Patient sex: F
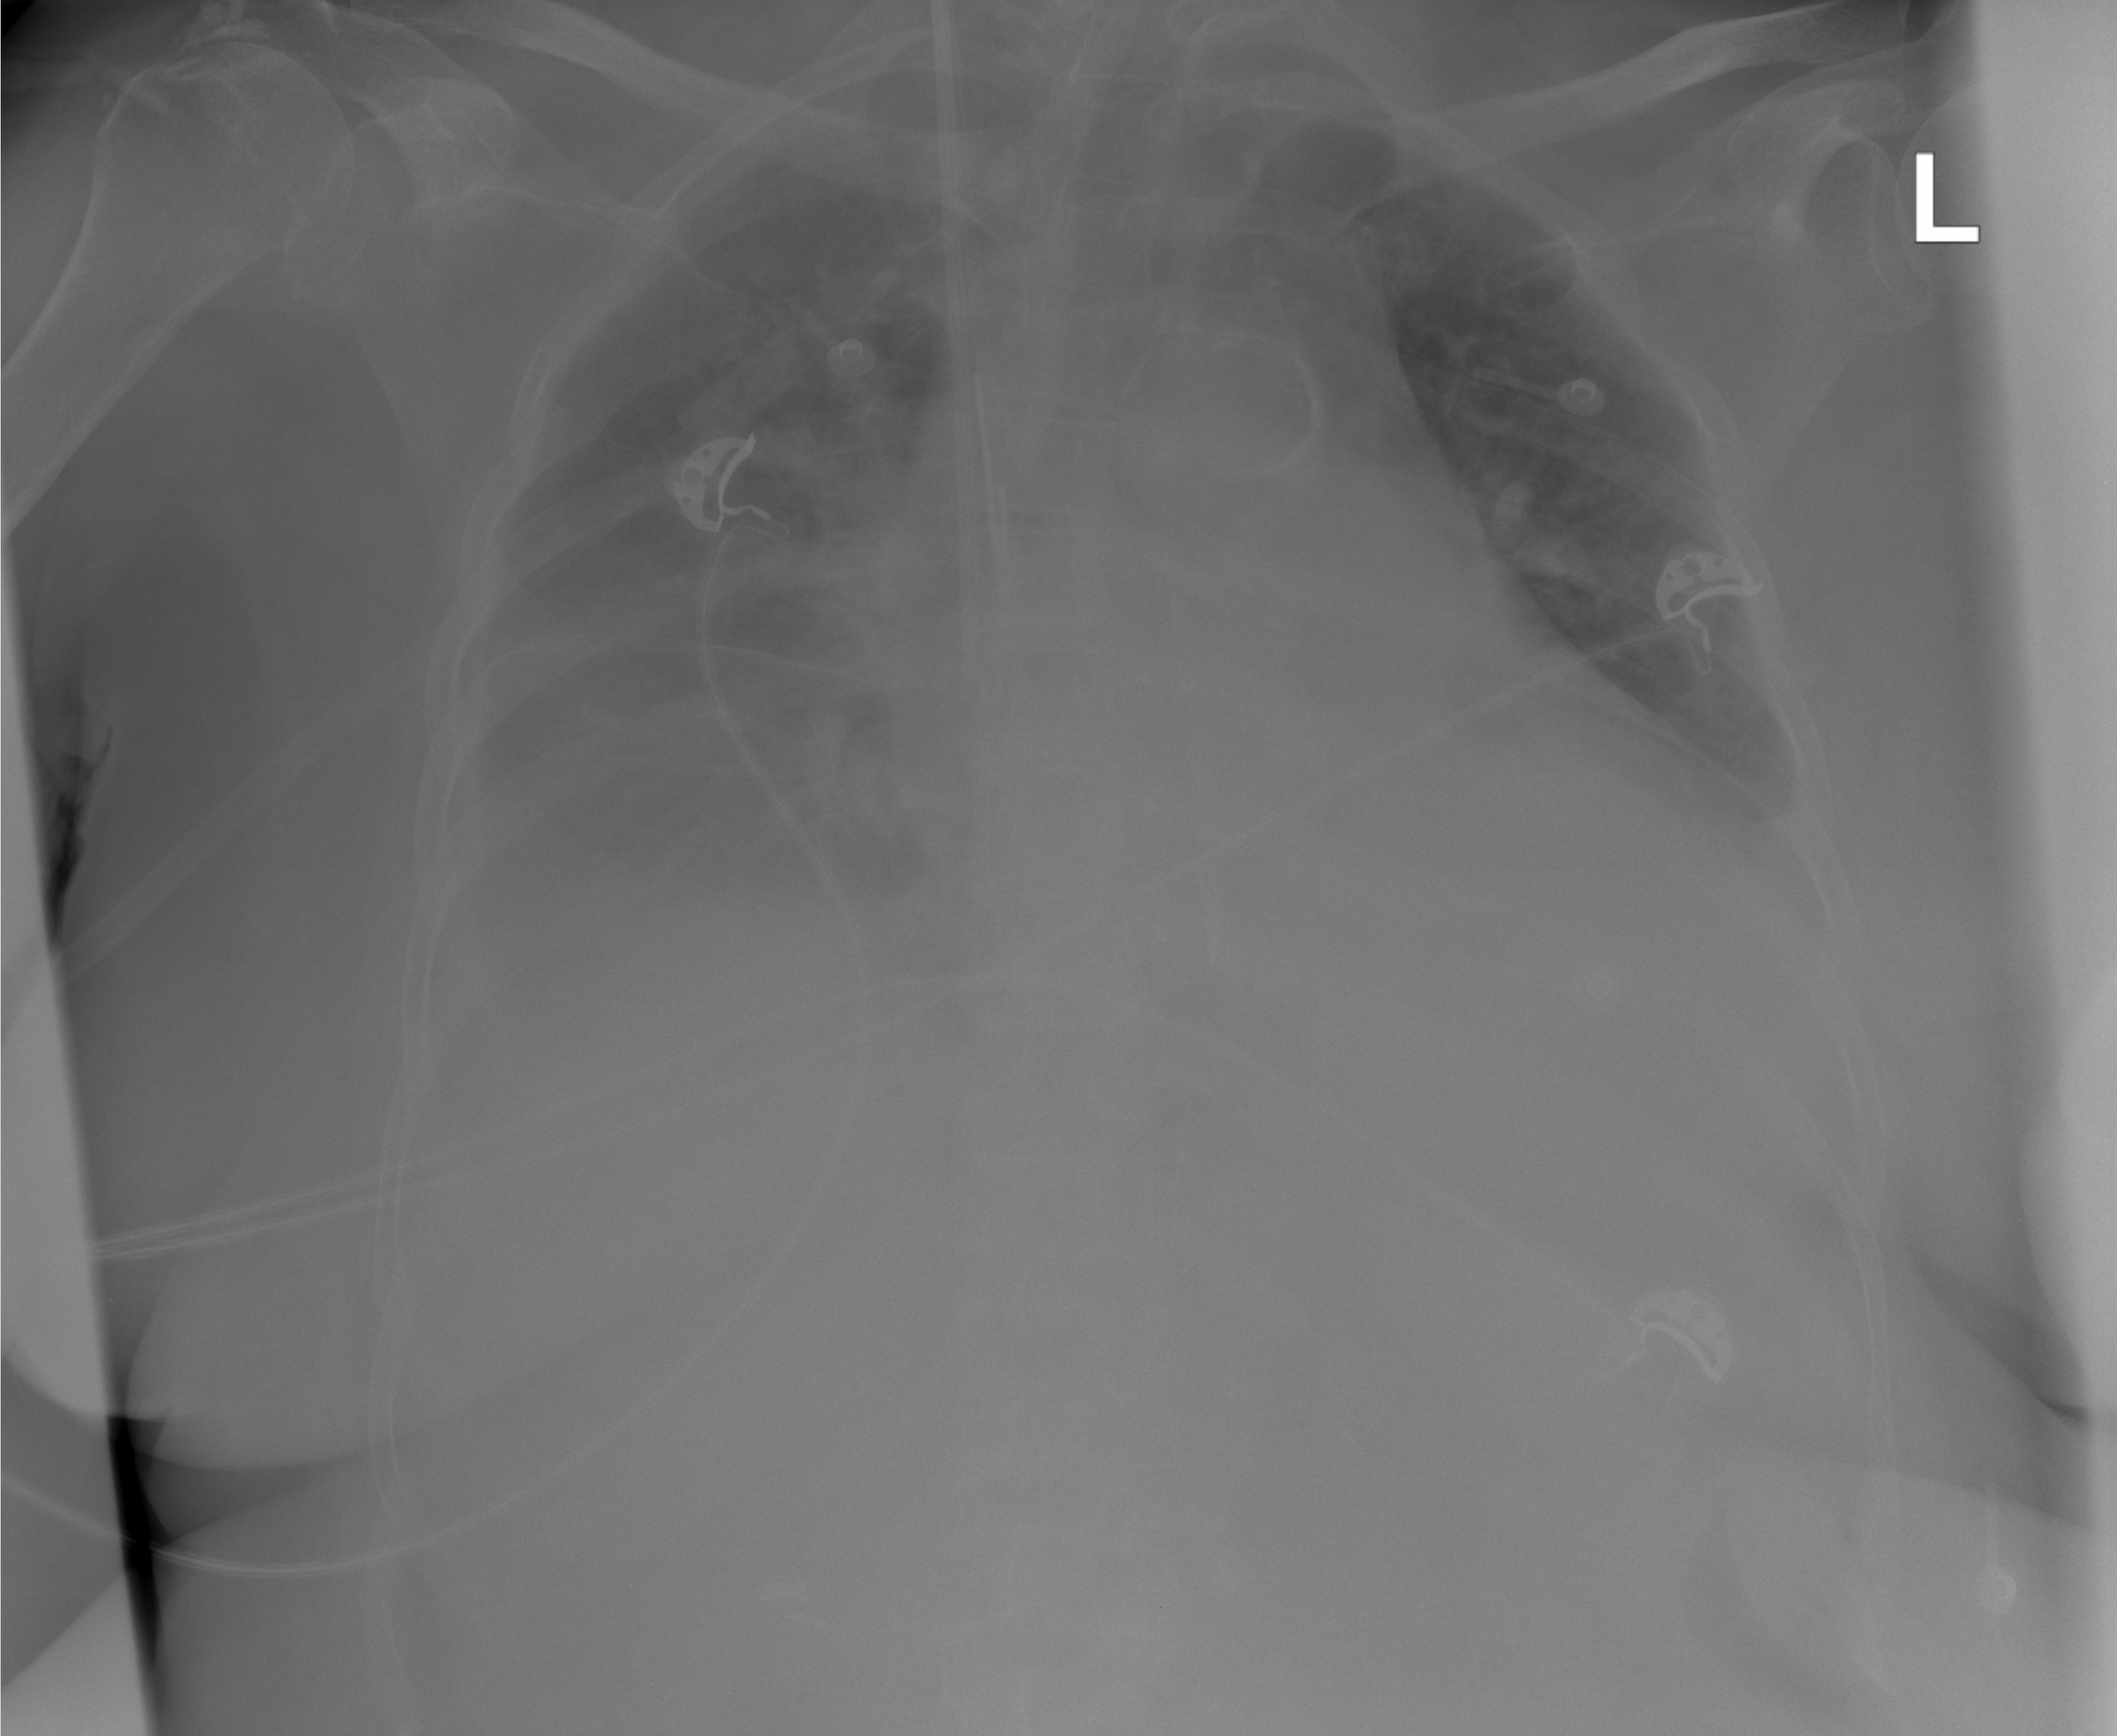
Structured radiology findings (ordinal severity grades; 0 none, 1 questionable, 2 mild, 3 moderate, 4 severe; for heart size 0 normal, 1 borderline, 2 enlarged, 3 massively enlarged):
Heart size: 2
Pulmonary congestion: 3
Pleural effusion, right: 2
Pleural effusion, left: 3
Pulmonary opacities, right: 0
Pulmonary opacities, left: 0
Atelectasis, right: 2
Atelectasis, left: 3